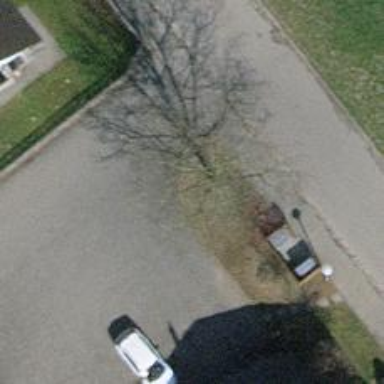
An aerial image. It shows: Urban tree adding natural touch to the cityscape.